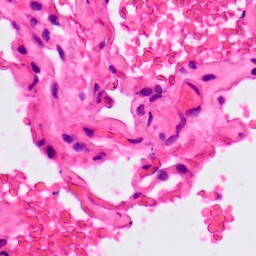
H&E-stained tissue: Lung